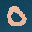
Label: 0